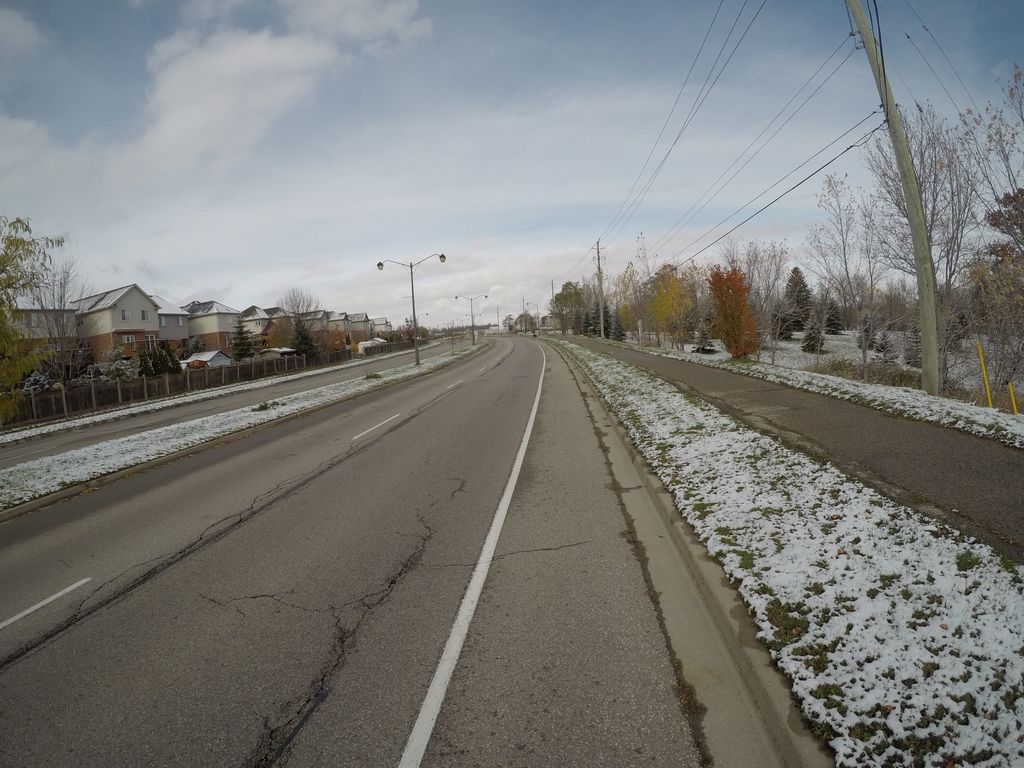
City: kitchener-waterloo